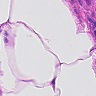
Metastatic tissue present: no